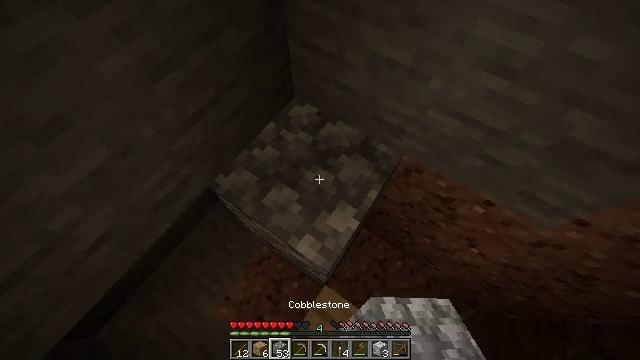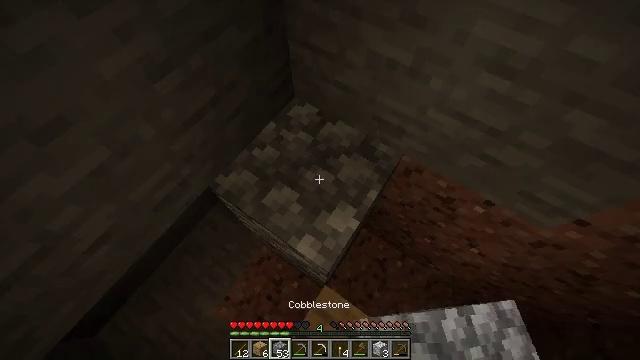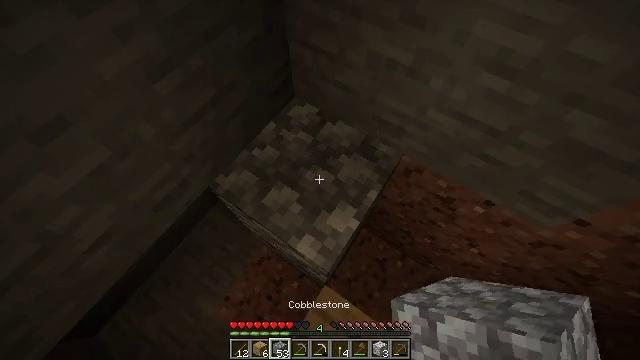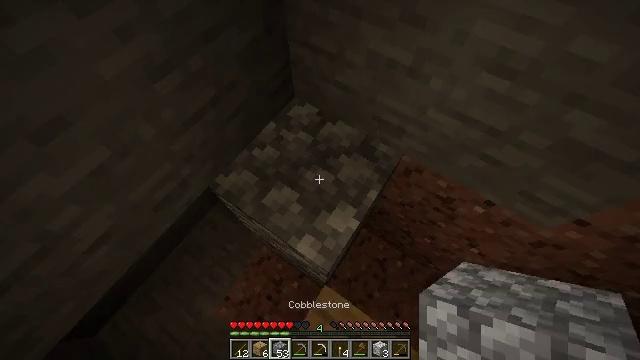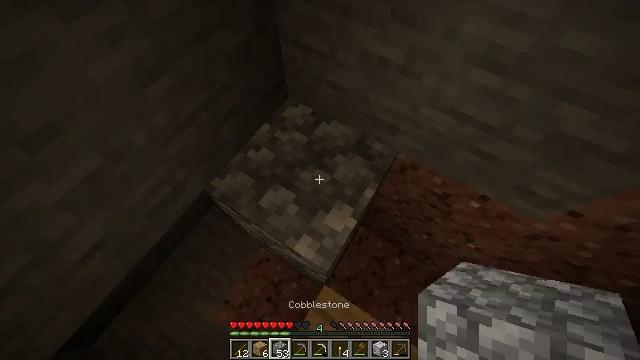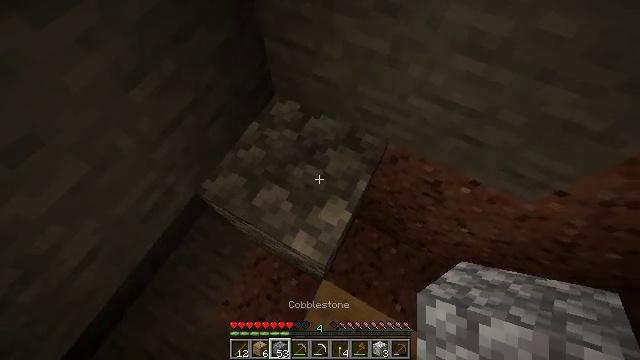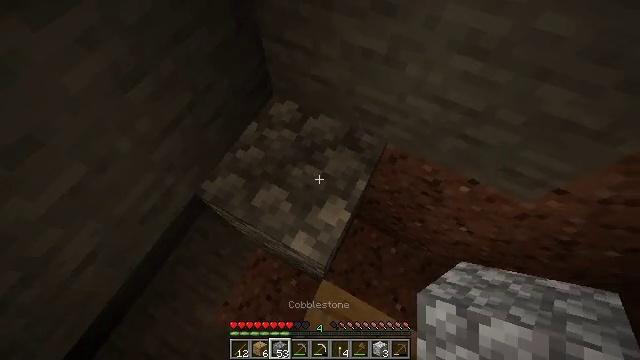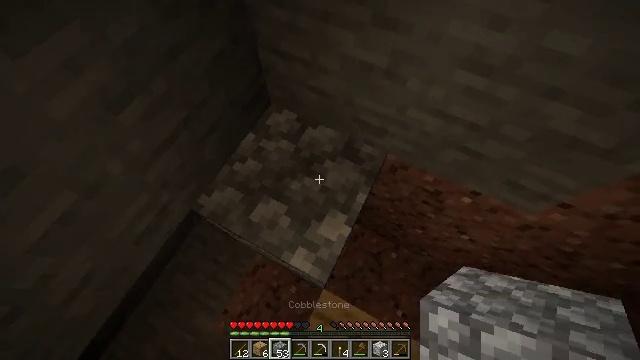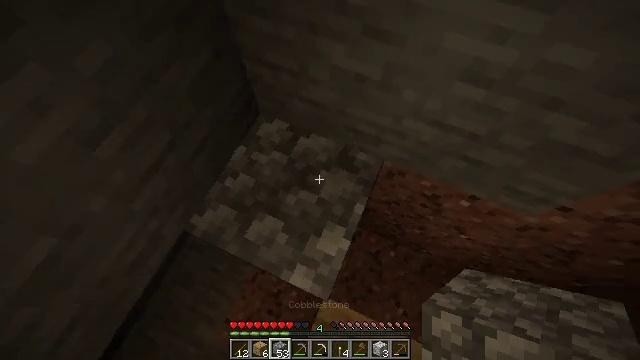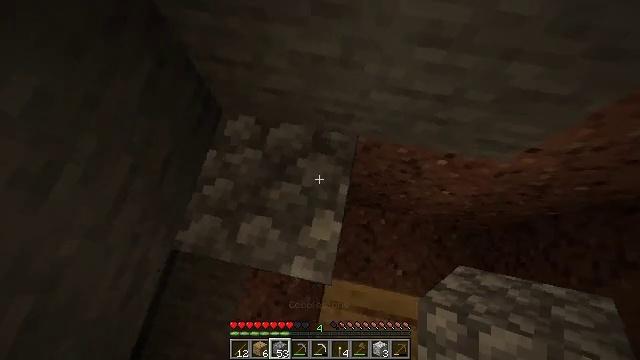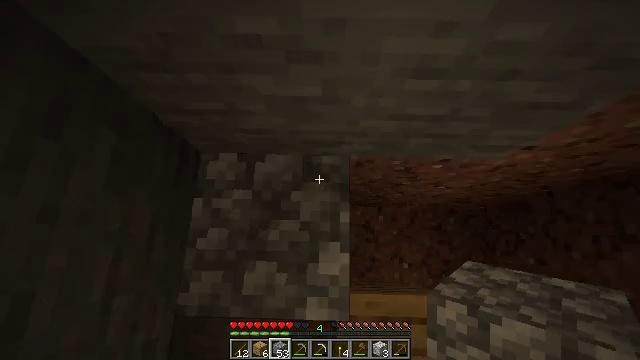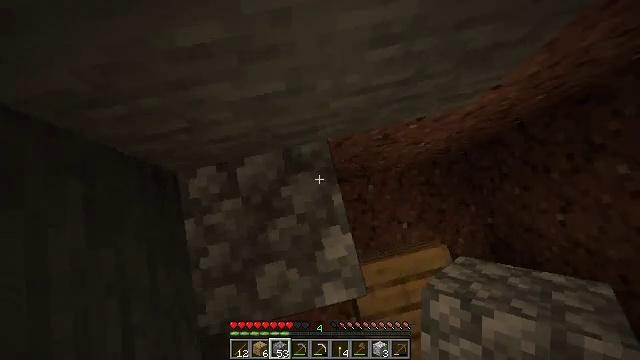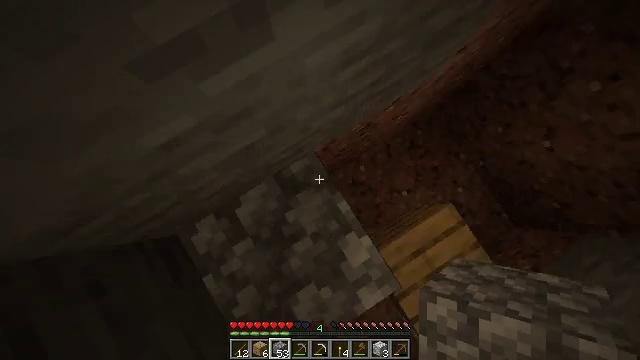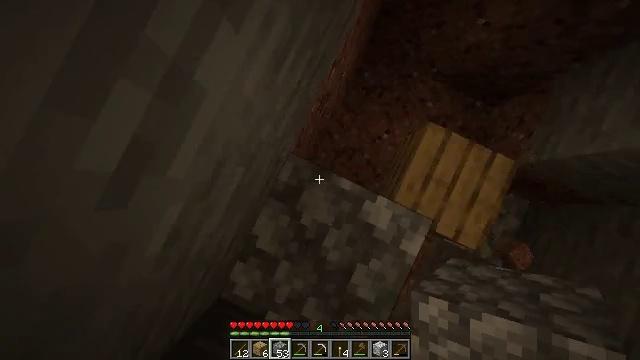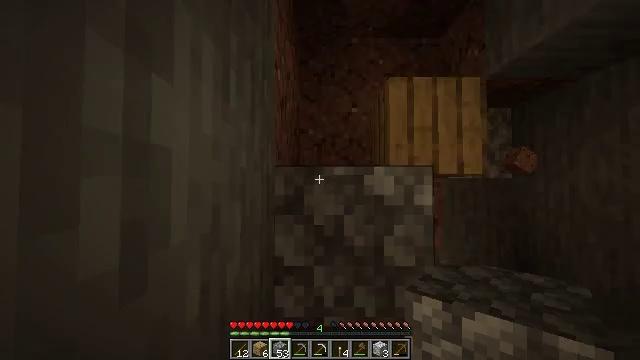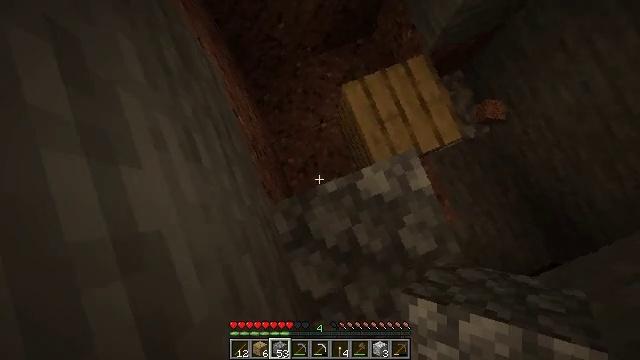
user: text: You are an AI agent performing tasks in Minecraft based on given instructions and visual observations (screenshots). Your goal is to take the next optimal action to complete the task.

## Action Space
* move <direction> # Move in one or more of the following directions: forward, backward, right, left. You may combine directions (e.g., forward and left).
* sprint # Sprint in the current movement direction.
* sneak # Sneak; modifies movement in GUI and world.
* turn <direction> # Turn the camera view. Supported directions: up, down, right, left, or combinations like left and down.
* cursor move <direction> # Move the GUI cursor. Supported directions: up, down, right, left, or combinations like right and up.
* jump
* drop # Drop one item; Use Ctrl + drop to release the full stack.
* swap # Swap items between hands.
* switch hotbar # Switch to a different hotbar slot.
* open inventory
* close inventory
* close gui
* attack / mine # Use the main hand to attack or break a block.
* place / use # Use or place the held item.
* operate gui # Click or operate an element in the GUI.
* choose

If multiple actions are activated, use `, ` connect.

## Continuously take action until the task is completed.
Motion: motion action
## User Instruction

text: Mine planks.
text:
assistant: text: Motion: no_op
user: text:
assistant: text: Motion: no_op
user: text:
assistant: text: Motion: no_op
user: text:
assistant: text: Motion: turn right
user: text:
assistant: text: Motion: turn right and down
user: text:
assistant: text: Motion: no_op
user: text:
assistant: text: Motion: move forward
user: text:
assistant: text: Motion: move forward, turn right and down
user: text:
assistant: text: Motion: move forward, turn right and down
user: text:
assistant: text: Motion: move forward, turn right and down
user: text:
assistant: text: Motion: move forward, turn right and down
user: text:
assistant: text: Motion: turn right and down
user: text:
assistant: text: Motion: turn right and down
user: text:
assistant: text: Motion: turn right
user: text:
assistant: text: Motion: turn right and up
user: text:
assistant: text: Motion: turn right and up
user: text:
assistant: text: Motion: turn right and up
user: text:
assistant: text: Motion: no_op
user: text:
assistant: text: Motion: no_op
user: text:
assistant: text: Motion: no_op
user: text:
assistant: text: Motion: no_op
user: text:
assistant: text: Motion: turn right and up
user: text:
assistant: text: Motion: turn right and up
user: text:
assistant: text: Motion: turn right
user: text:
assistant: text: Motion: turn right
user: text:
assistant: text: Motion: turn right
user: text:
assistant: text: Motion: turn right
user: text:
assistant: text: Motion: no_op
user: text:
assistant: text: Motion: no_op
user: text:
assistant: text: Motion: no_op